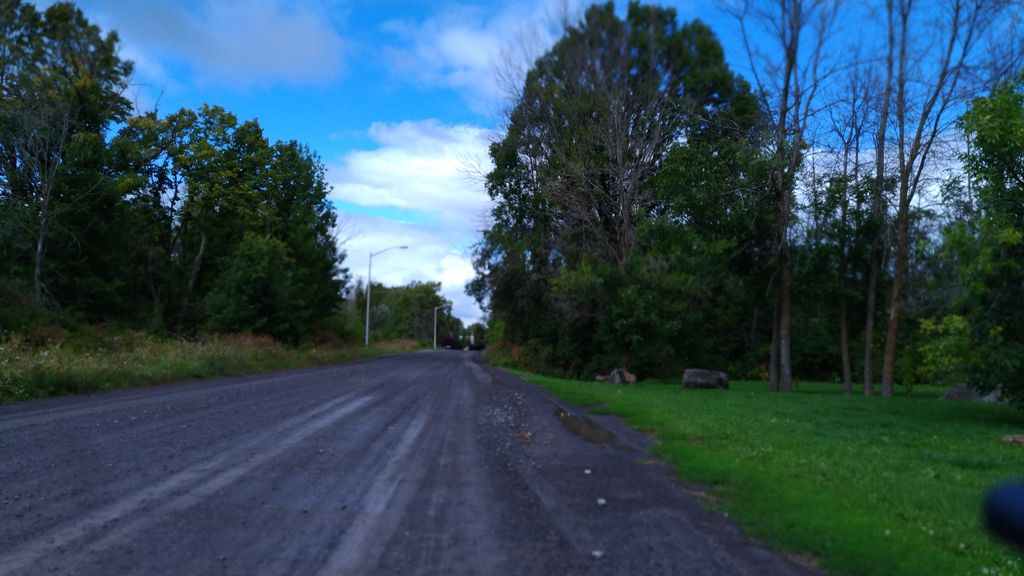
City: ottawa-gatineau